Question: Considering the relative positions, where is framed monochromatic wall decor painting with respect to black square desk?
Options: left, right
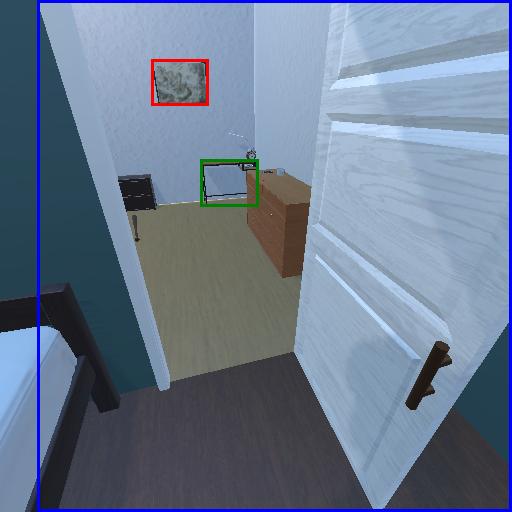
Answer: left